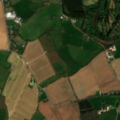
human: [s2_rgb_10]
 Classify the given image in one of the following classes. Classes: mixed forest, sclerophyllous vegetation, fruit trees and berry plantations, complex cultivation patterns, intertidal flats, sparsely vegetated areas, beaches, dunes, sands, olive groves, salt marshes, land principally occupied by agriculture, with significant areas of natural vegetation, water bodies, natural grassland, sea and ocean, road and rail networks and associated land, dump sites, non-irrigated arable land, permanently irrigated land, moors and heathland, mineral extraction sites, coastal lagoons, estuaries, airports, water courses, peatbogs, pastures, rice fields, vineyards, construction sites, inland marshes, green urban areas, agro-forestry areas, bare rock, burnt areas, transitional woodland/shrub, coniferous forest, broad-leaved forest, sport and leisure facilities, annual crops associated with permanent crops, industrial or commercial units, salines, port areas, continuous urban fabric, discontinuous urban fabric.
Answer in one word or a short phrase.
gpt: sport and leisure facilities, non-irrigated arable land, pastures